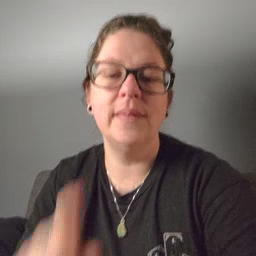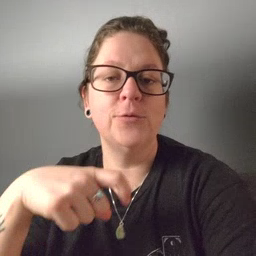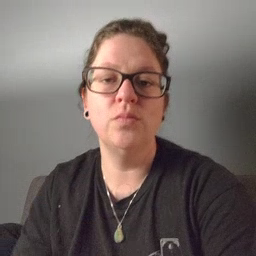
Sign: haveto